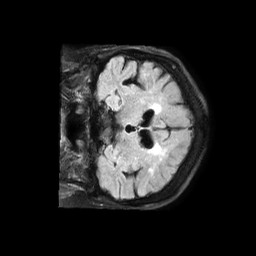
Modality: FLAIR
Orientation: coronal
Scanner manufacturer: philips
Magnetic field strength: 1.5 T
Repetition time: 6 s
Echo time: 0.1017 s